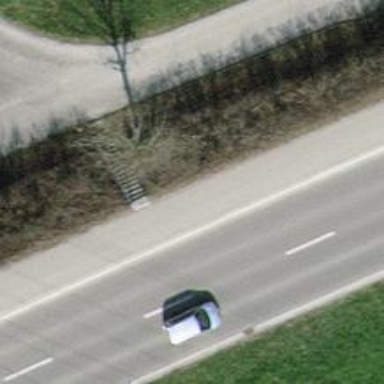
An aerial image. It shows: Concrete steps on the road with surface made of concrete plates.